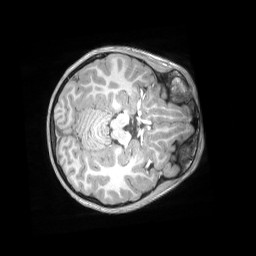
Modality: T1w
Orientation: axial
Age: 8
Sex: male
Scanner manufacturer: siemens
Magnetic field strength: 3 T
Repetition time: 2.53 s
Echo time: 0.00164 s